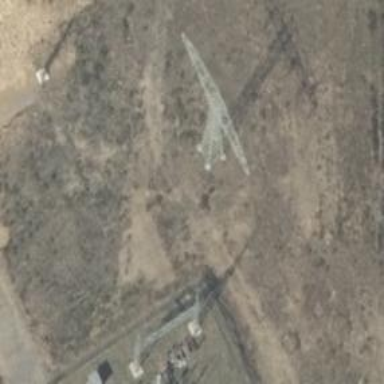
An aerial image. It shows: Lattice tower used for power transmission. The power line management is straight.